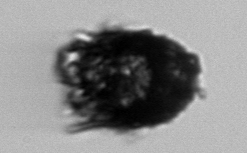
Label: Stenosemella_pacifica